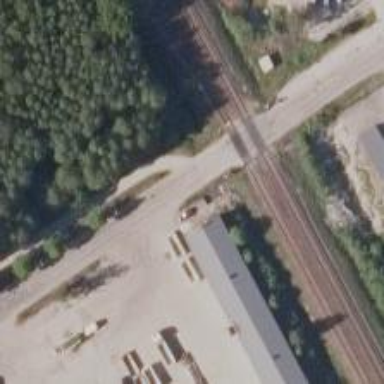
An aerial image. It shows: Level crossing with lights and saltire.